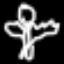
Label: angel